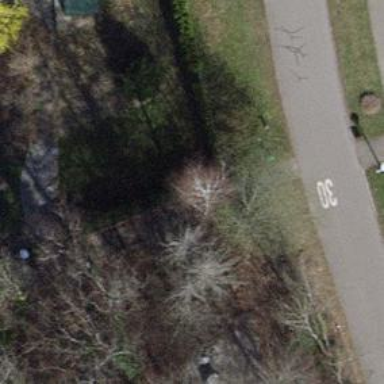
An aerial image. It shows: Road with steps.